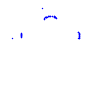
Particle: kaon